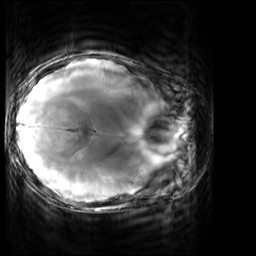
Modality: T2starw
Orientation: axial
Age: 19
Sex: female
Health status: healthy
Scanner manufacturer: siemens
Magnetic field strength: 3 T
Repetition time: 0.7 s
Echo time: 0.02 s